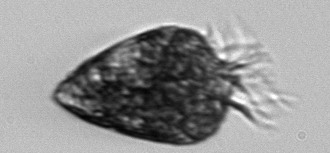
Label: Ciliophora